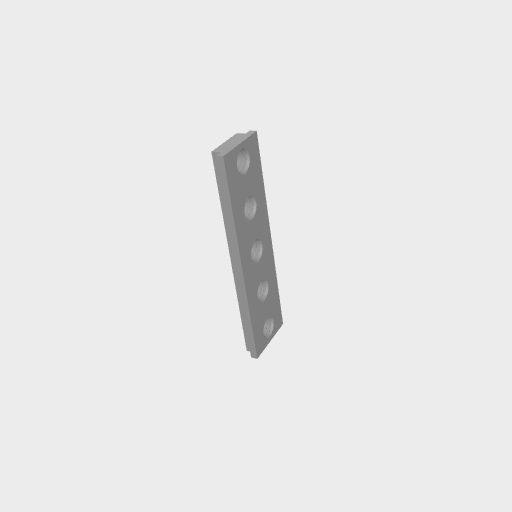
Part: GoRAILNut5H